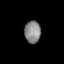
Tissue: lung
Cell type: T cells
Senescence score: 0.1647
Nuclear area (px): 353
Mean DAPI intensity: 134.048